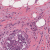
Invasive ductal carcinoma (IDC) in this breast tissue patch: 1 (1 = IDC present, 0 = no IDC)